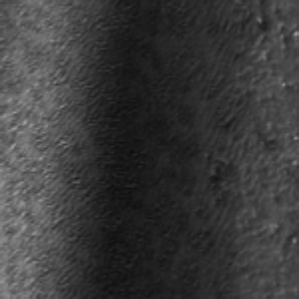
Label: frost